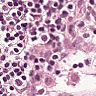
Metastatic tissue present: no